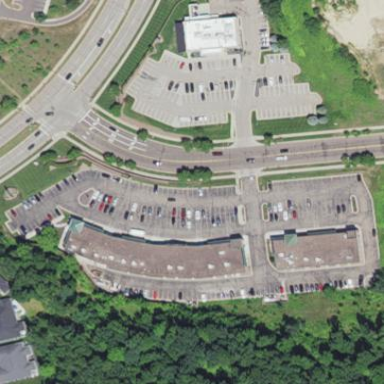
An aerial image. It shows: Retail area.